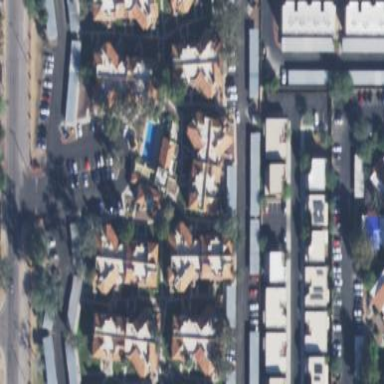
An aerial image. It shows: Residential area with apartments.